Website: crate-barrel
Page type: billing-address
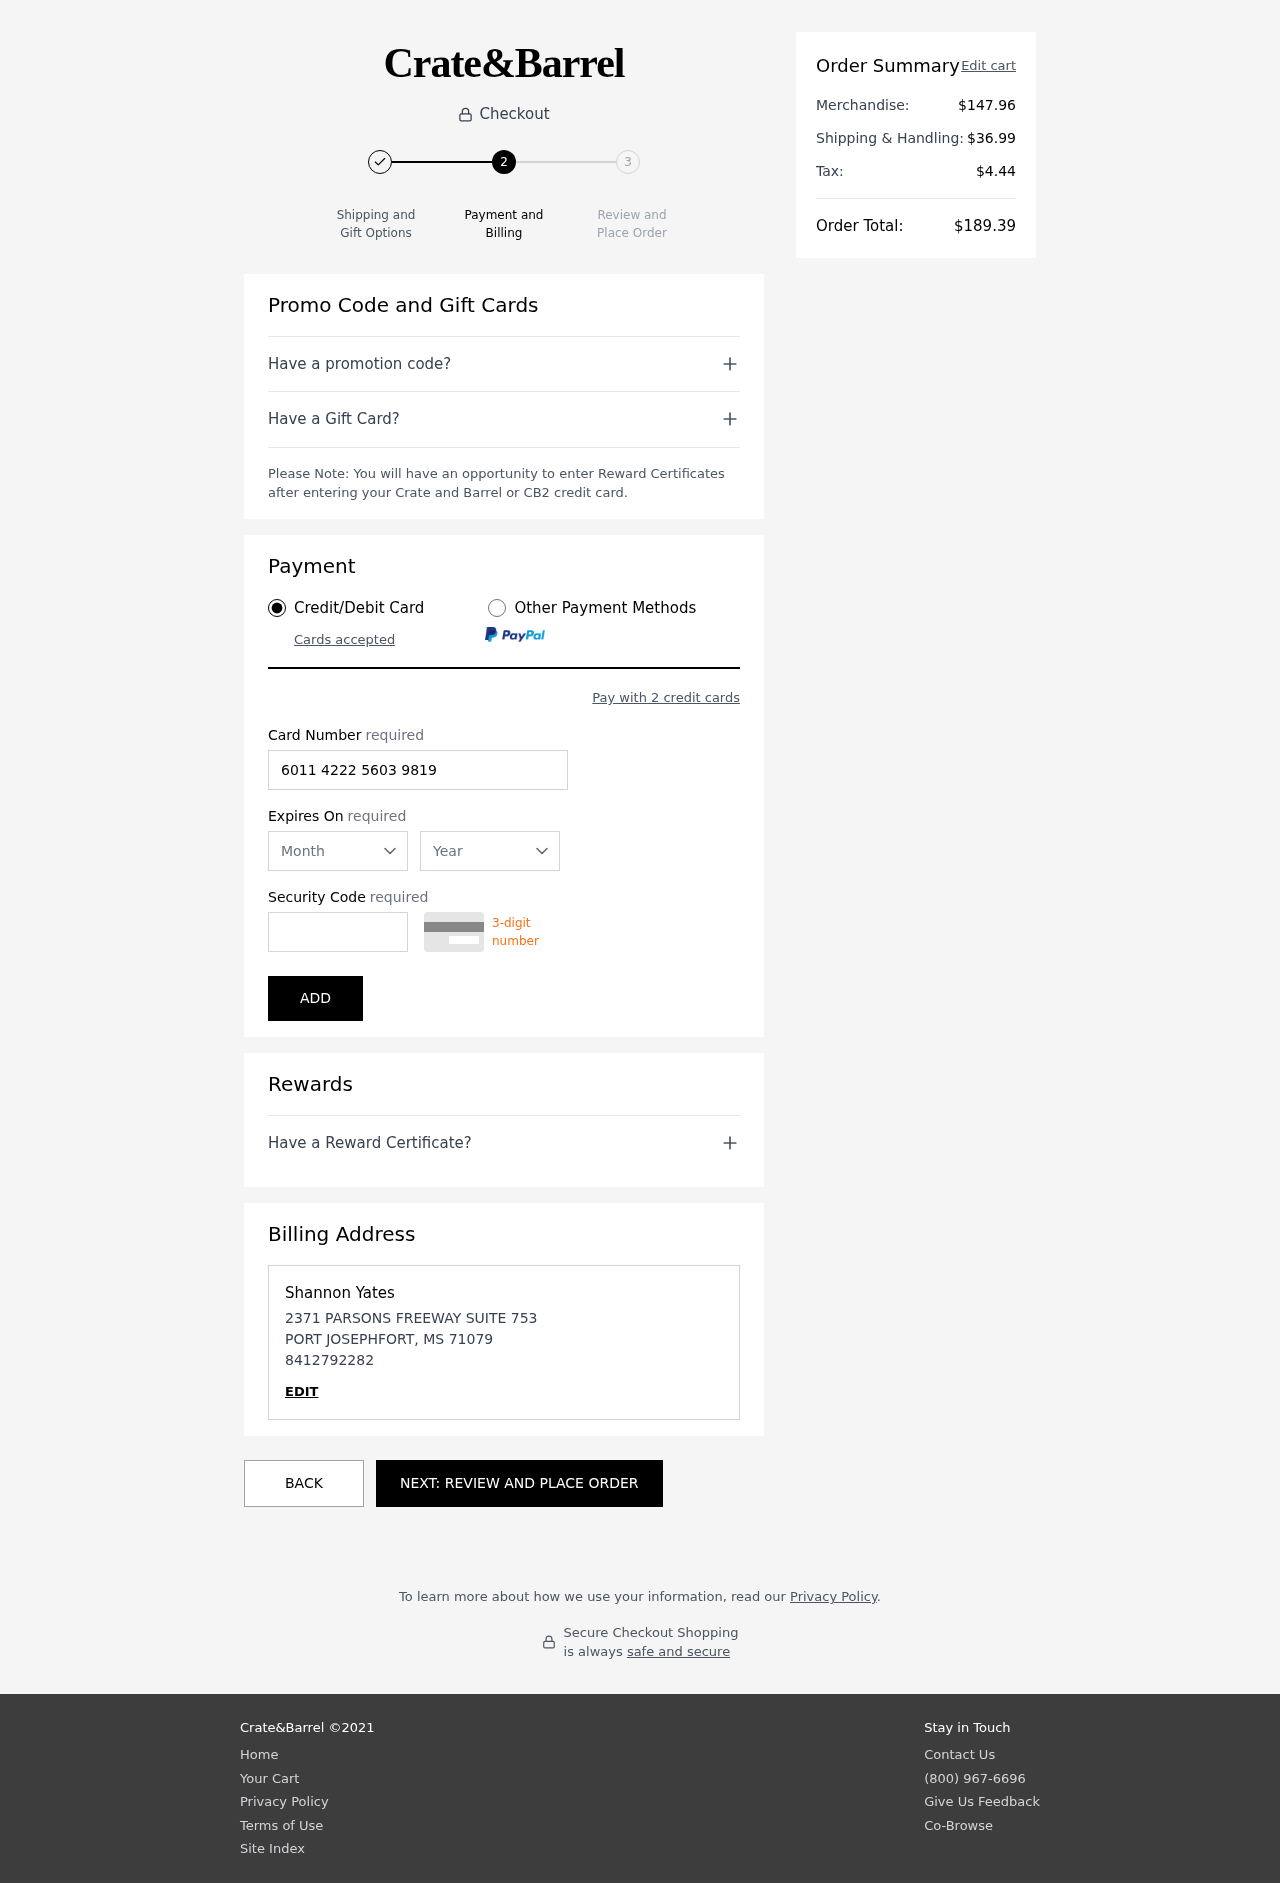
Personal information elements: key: PII_CARD_CVV
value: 624
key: PII_CARD_EXPIRY_MONTH
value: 04
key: PII_CARD_EXPIRY_YEAR
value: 30
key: PII_CARD_NUMBER
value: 6011 4222 5603 9819
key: PII_CITY
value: PORT JOSEPHFORT
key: PII_FULLNAME
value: Shannon Yates
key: PII_PHONE
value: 8412792282
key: PII_POSTCODE
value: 71079
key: PII_STATE_ABBR
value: MS
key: PII_STREET
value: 2371 PARSONS FREEWAY SUITE 753
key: PII_FIRSTNAME
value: Shannon
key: PII_LASTNAME
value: Yates
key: PII_PHONE_LINE
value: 2282
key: PII_PHONE_SUFFIX
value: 2282
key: PII_POSTCODE_FULL
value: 71079
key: PII_PHONE2
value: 8412792282
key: PII_PHONE3
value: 8412792282
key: PII_FULLNAME2
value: Shannon Yates
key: PII_FULLNAME3
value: Shannon Yates
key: PII_FIRSTNAME2
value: Shannon
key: PII_FIRSTNAME3
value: Shannon
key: PII_LASTNAME2
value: Yates
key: PII_LASTNAME3
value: Yates
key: PII_FIRSTNAME_DERIVED
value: Shannon
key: PII_LASTNAME_DERIVED
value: Yates
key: PII_PHONE_NUMERIC
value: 8412792282
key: PII_PHONE_LINE_NUMERIC
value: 2282
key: PII_PHONE_SUFFIX_NUMERIC
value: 2282
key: PII_POSTCODE_NUMERIC
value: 71079
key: PII_PHONE2_NUMERIC
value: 8412792282
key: PII_PHONE3_NUMERIC
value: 8412792282
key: PII_FULLNAME_DERIVED
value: Shannon Yates
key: PII_NAME_FULL_DERIVED
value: Shannon Yates
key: PII_PHONE_DIGITS
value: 8412792282
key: PII_PHONE_LAST4
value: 2282
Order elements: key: ORDER_SUBTOTAL
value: $147.96
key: ORDER_SHIPPING_COST
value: $36.99
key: ORDER_TAX
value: $4.44
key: ORDER_TOTAL
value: $189.39